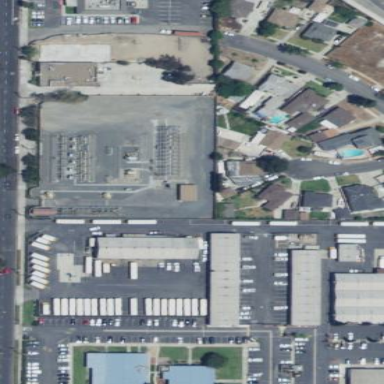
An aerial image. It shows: Outdoor distribution substation.